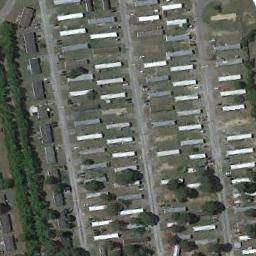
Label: mobile_home_park